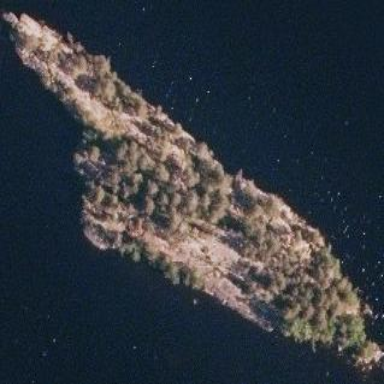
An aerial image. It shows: Islet covered with woodland.